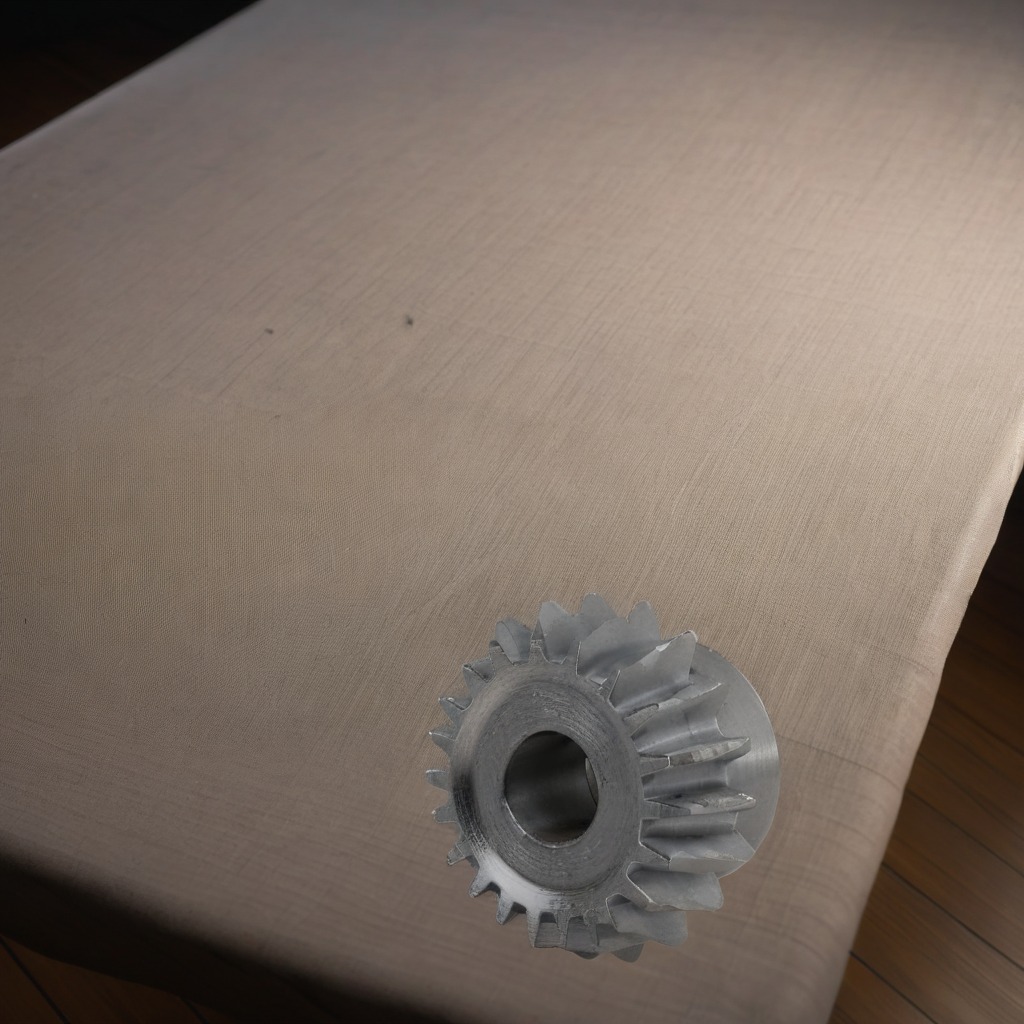
A steel gear with teeth is lying on a wooden table.